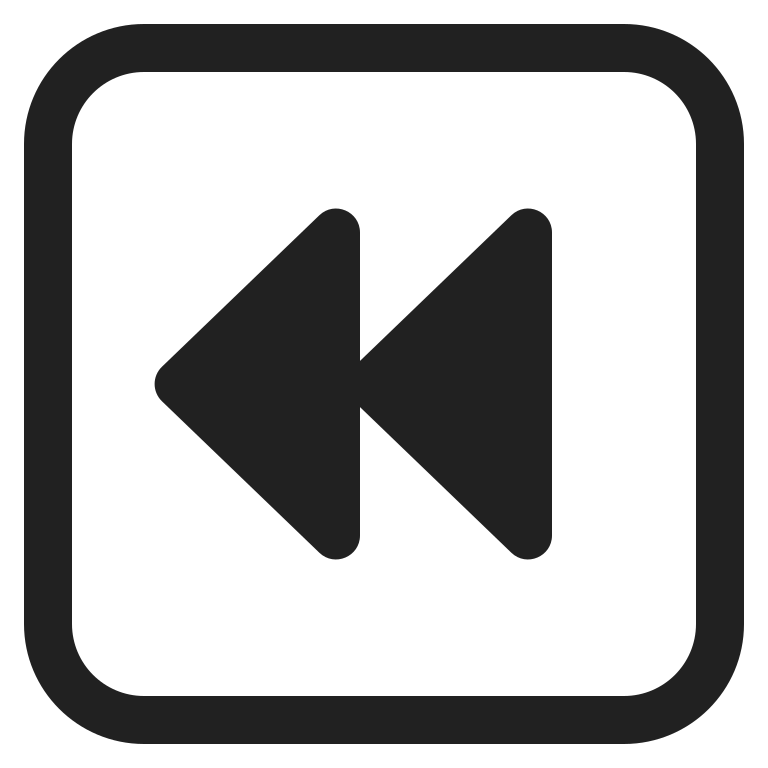
fast reverse button high contrast